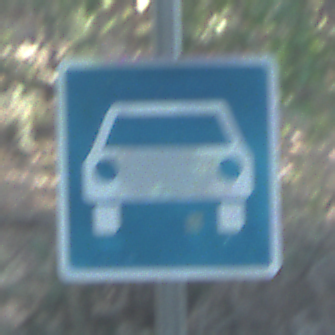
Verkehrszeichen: Kraftfahrstrasse
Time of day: MorningAfternoon
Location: Outdoor (Nature)
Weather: Clear
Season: NotSpecified
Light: Natural